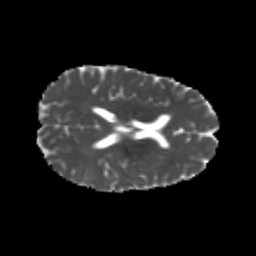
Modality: MD
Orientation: axial
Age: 25
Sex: female
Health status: healthy
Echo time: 0.074 s